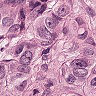
Metastatic tissue present: yes